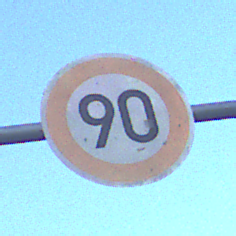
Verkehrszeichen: Geschwindigkeit90
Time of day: SunriseSunset
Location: Outdoor (RoadRail)
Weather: Clear
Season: NotSpecified
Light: Natural